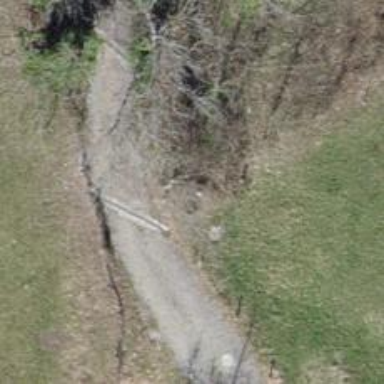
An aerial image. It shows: Culvert tunnel.